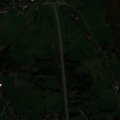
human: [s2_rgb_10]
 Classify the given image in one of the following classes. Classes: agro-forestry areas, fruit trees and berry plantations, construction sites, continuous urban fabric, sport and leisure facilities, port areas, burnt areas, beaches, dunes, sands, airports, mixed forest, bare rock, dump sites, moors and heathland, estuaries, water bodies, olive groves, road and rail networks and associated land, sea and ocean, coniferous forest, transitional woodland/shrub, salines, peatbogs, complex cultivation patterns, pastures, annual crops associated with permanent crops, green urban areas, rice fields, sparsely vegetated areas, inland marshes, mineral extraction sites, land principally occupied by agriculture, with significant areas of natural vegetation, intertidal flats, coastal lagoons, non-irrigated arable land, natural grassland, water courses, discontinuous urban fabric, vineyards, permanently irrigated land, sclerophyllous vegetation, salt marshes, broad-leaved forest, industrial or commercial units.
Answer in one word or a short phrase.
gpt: discontinuous urban fabric, pastures, land principally occupied by agriculture, with significant areas of natural vegetation, mixed forest